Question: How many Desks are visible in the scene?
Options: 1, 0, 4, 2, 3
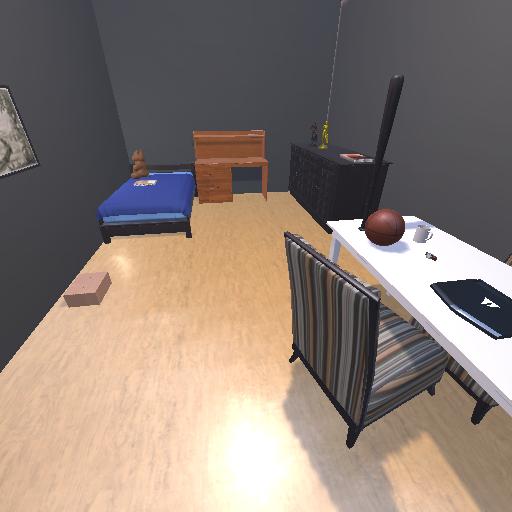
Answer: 1